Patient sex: M
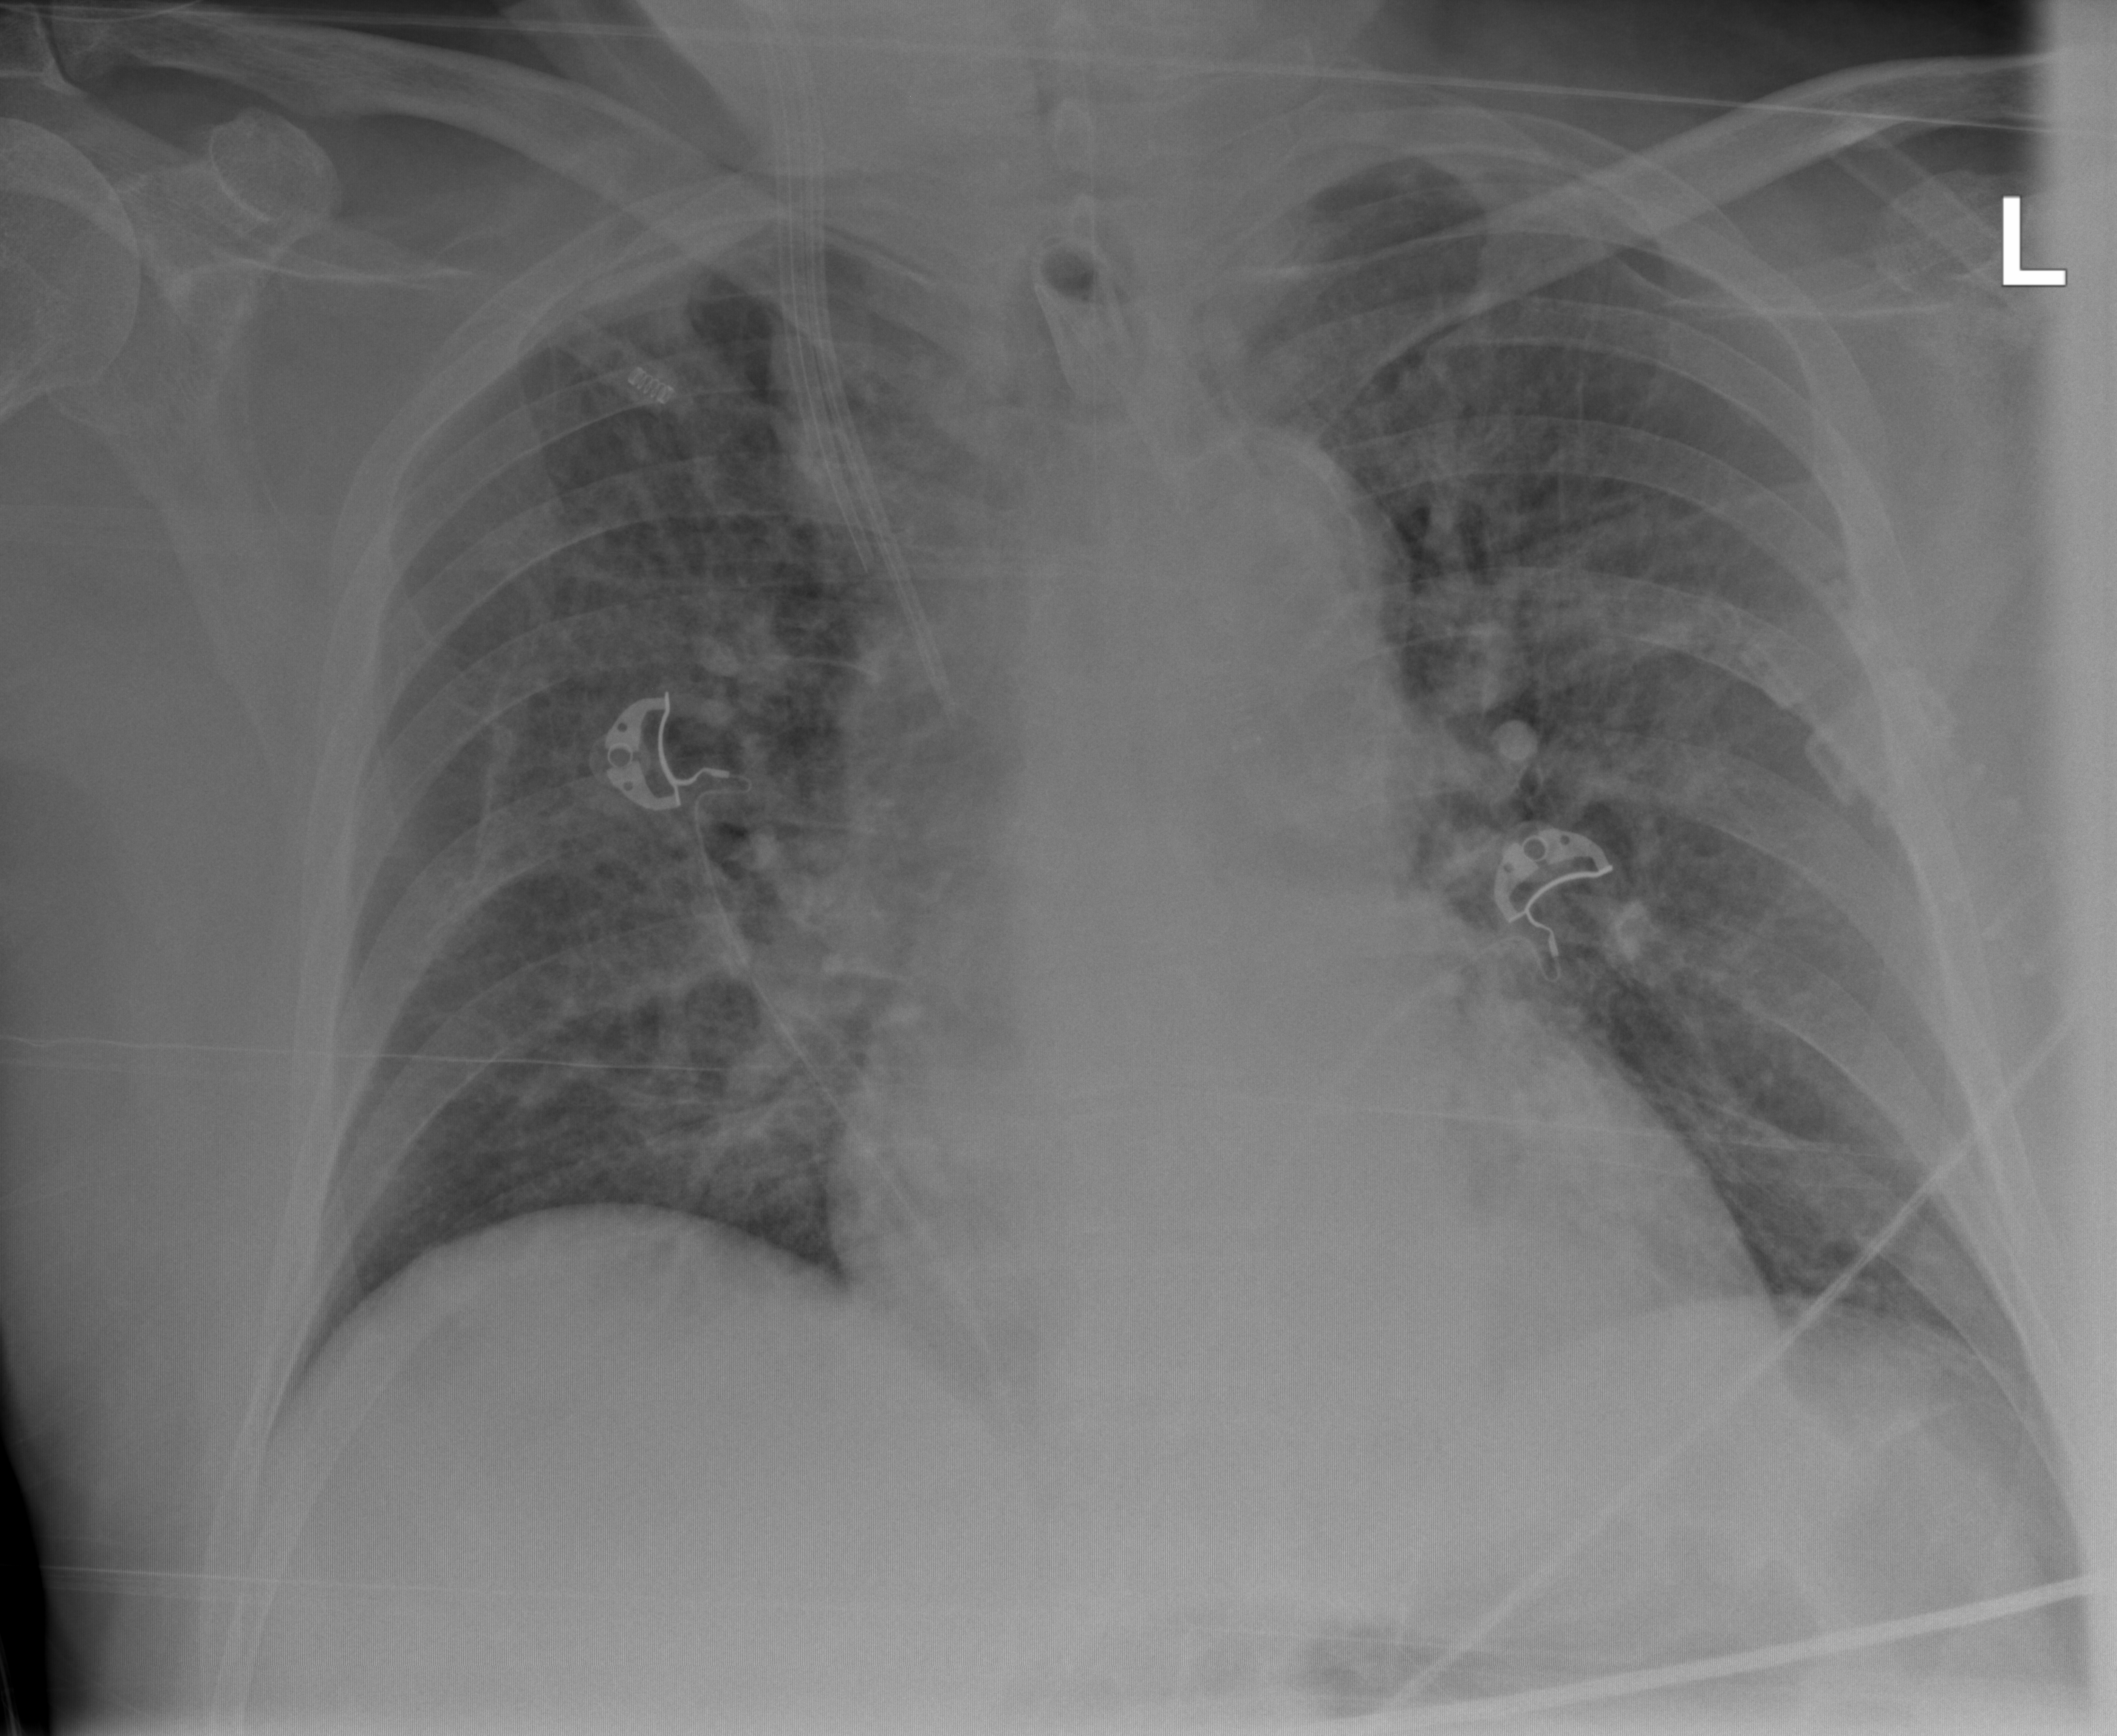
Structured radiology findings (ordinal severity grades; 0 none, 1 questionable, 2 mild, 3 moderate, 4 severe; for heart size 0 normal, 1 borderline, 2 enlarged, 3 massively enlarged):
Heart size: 1
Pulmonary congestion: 2
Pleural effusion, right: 0
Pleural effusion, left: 0
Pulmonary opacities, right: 2
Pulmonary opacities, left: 2
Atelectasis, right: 2
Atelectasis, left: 2